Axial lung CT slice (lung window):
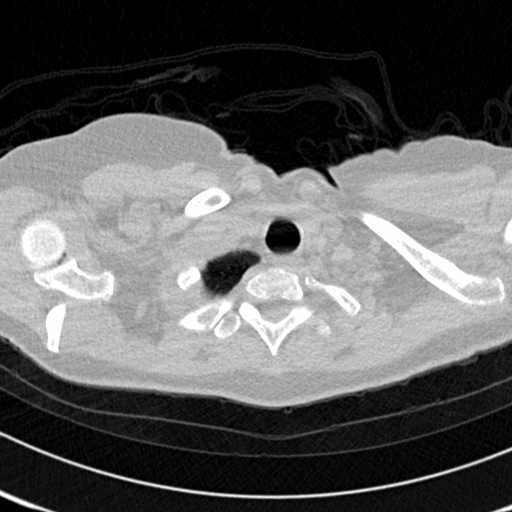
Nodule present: no